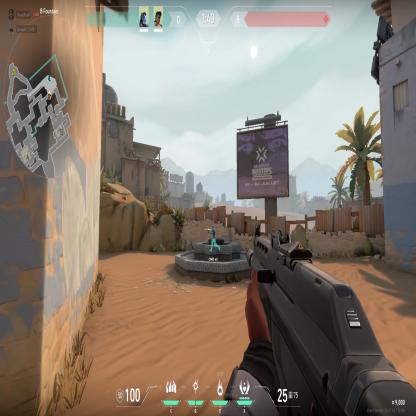
Label: teammate